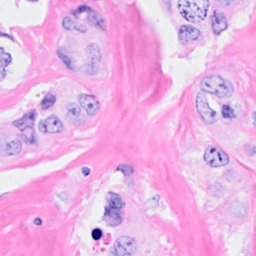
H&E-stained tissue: Breast